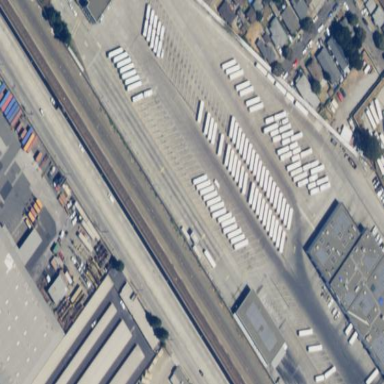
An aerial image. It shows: Concrete surface industrial area used as bus depot.